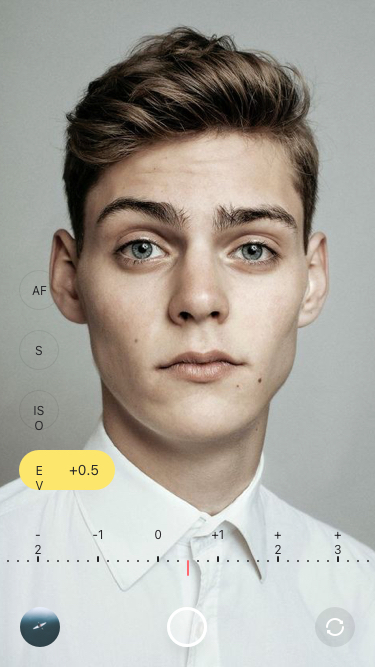
Text in this UI design:
iso
s
af
ev
+0.5
0
-1
-2
+3
+2
+1